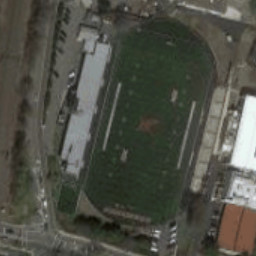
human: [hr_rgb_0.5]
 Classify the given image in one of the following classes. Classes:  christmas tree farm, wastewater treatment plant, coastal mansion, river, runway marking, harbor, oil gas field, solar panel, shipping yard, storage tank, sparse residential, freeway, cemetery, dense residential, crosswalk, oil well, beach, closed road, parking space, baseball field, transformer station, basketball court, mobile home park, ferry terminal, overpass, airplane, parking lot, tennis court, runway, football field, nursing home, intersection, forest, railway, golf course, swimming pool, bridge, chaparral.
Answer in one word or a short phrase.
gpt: football field